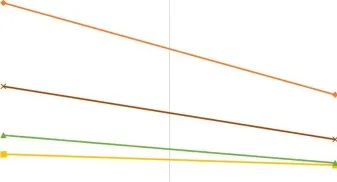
Changes of PANSS scores prior and after initiation of the treatment with cariprazine.
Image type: chart (chart)